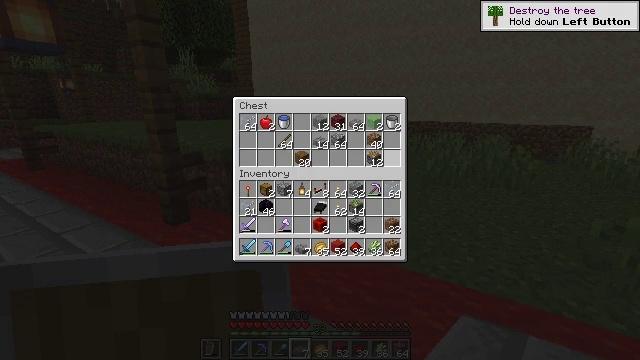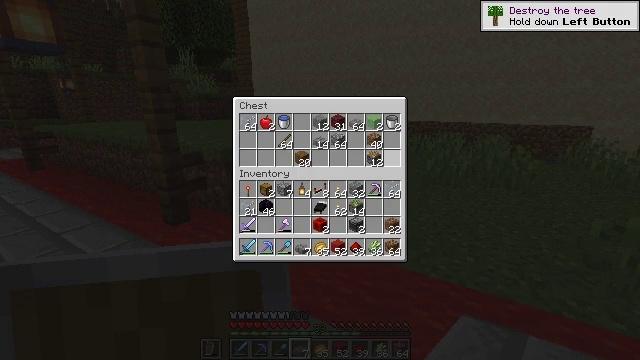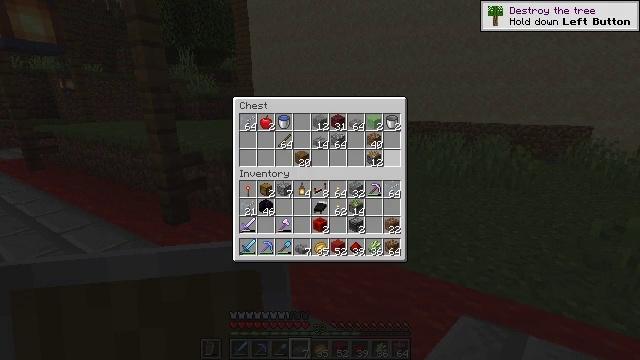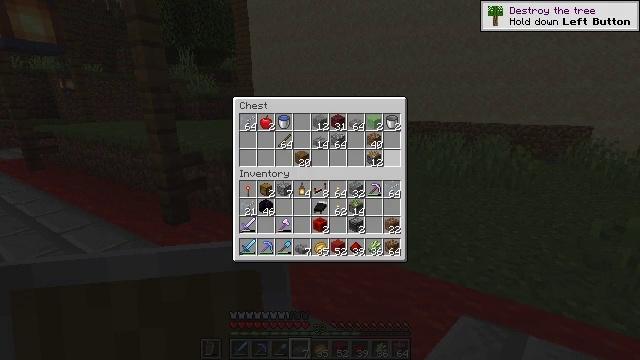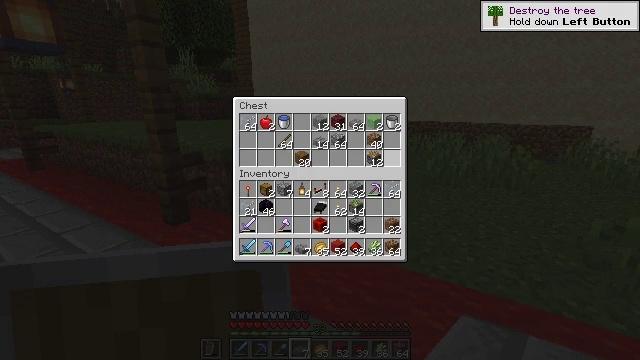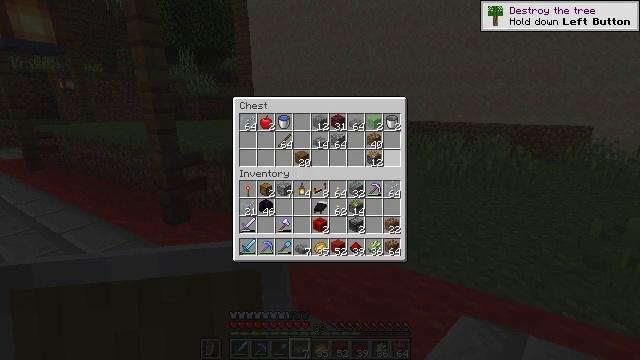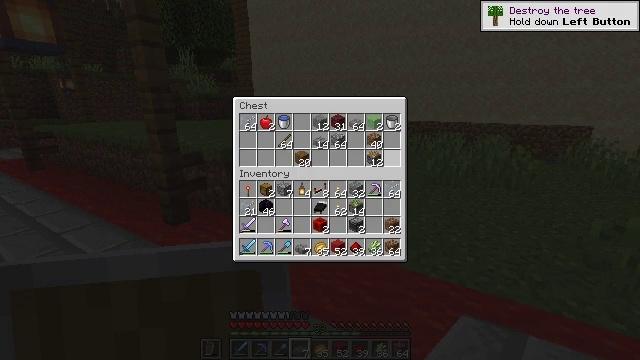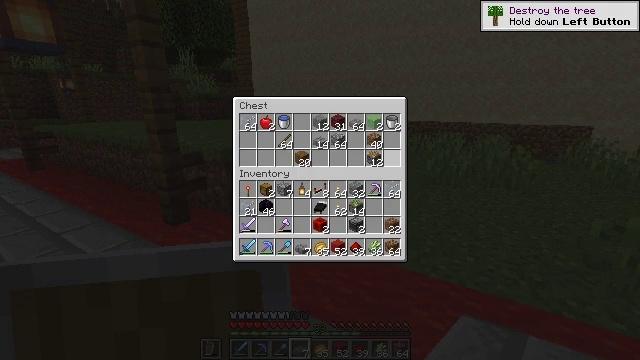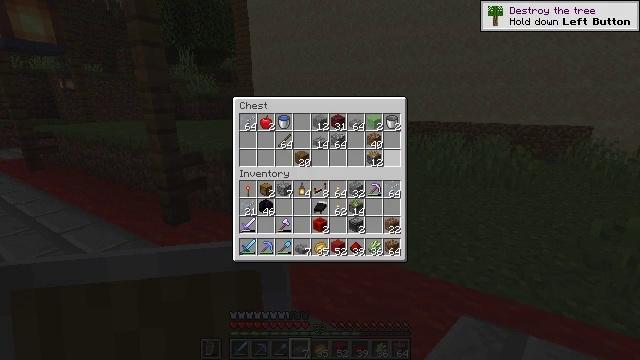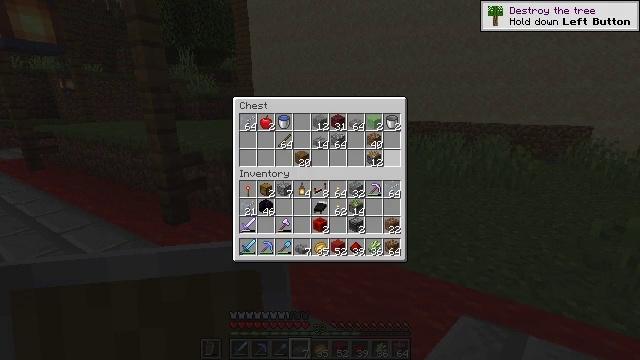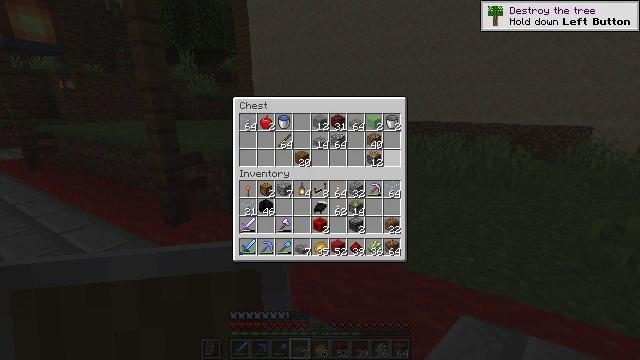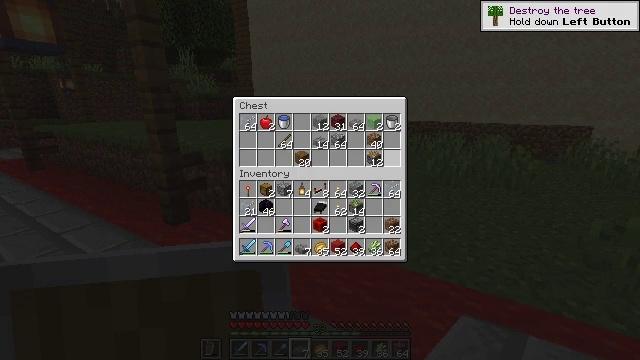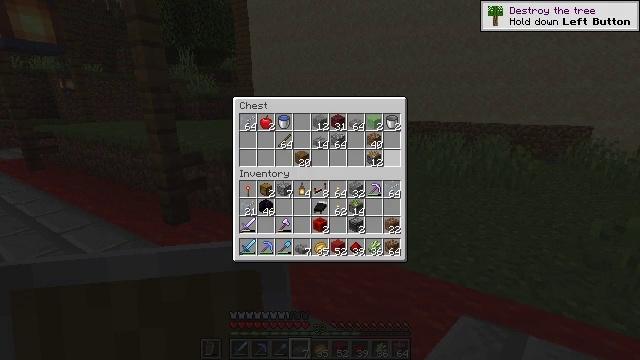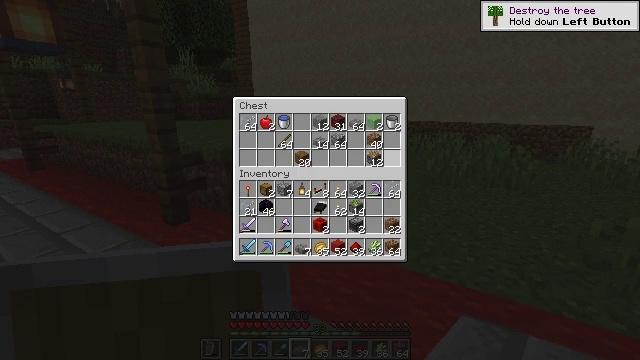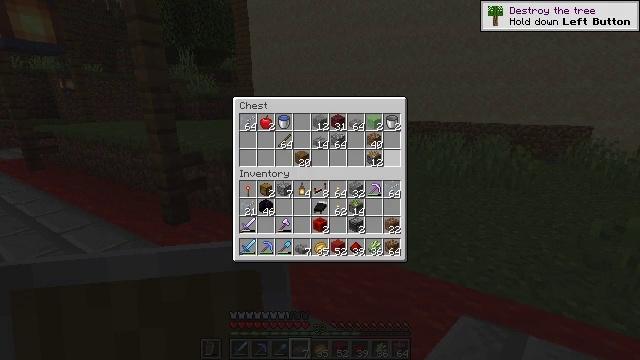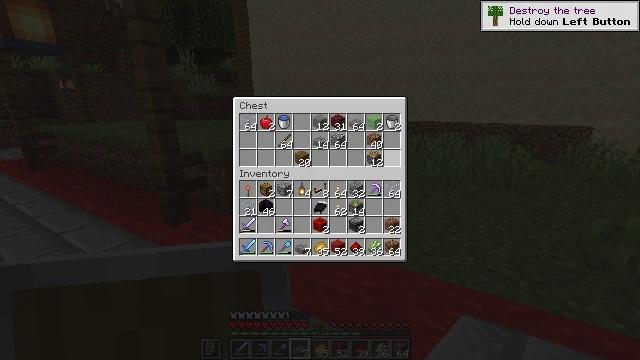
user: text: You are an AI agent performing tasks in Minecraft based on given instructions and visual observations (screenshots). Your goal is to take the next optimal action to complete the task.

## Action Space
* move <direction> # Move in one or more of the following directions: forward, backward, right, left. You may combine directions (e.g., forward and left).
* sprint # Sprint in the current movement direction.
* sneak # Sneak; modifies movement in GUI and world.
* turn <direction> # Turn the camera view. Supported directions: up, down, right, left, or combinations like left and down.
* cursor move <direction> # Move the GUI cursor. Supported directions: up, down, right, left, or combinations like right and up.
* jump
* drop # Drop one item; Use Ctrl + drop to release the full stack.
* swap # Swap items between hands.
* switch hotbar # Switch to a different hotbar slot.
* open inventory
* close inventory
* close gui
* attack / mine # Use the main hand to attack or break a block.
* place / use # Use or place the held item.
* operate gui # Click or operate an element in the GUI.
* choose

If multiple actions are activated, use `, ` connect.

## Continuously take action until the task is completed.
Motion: motion action
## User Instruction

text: Use spruce planks and sticks to make a spruce fence.
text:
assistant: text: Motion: no_op
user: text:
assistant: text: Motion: no_op
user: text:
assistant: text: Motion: no_op
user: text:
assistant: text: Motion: no_op
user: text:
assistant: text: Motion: no_op
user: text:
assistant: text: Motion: no_op
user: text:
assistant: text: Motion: no_op
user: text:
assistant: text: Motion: no_op
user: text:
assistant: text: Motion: no_op
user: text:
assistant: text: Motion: no_op
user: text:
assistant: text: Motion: no_op
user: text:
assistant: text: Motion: no_op
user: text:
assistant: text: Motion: no_op
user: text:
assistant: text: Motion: no_op
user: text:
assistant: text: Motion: no_op
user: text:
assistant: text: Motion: no_op
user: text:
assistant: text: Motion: no_op
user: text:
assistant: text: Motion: no_op
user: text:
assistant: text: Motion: no_op
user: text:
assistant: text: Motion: no_op
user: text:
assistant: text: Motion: no_op
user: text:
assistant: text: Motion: no_op
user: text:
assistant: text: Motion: no_op
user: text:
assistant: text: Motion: no_op
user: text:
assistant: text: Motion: no_op
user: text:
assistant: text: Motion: no_op
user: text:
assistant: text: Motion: no_op
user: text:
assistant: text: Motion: no_op
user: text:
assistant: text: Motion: no_op
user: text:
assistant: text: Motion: no_op